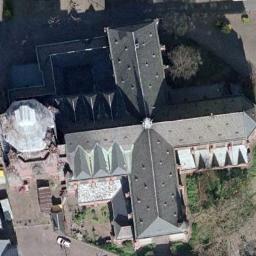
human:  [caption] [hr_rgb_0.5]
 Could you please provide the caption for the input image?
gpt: There is a church next to the road .

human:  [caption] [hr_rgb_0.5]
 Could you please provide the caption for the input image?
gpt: The church with a white tower and the rest of the church has a cross-shaped sloping roof .

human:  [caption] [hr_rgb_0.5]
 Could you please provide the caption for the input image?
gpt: A church with a gray roof, The main house of the church has a cross-shaped roof, And there are many trees around the church .

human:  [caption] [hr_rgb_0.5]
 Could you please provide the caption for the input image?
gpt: This is a church with many trees around it .

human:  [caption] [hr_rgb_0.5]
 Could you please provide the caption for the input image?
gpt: The church is in the shape of a cross .